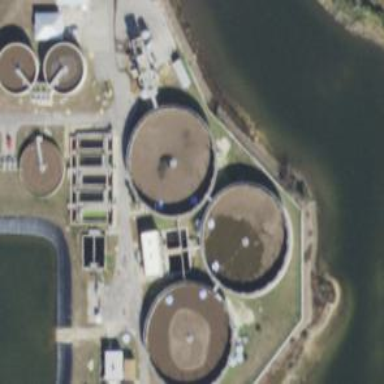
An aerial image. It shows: Wastewater plant.